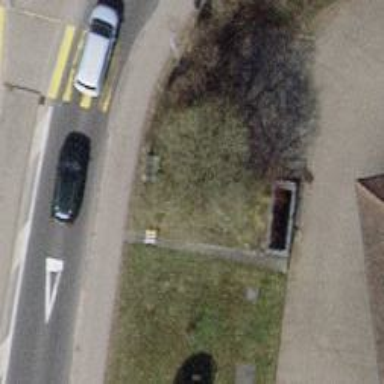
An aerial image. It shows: Street cabinet of man-made origin.